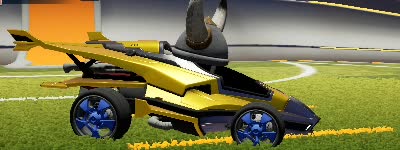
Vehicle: aftershock